Field crop: maize
Growth stage: 2
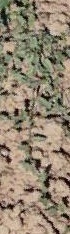
Species: convolvulus